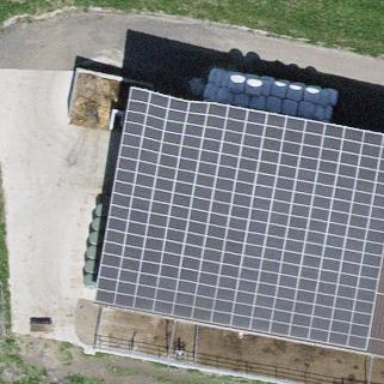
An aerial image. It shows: Solar power generator.